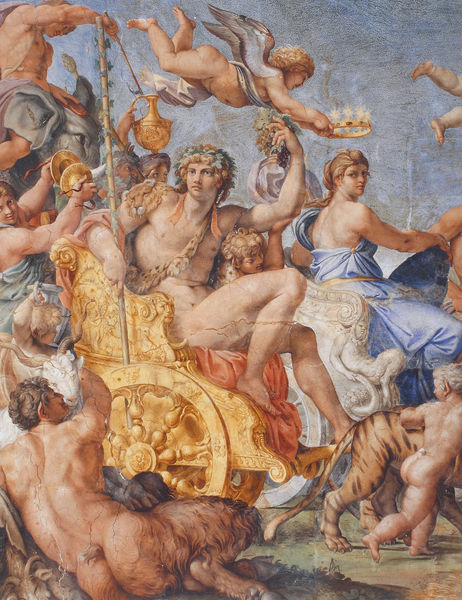
Titel: Deckenfresken der Galleria Farnese
Künstler: Annibale Carracci
Standort: Rom, Palazzo Farnese (EU - I - Latium)
Schlagwörter: akt, blau, flügel, gemälde, himmel, mann, nackt, menschen, frau, kleid, männer, rot, tiere, tuch, leute, alt, öl, kirche, gewand, gold, kelch, stoff, kind, instrumente, musik, krone, fliegen, engel, kanne, krug, putte, beine, stab, rad, wagen, gefolge, weib, weiber, musizieren, nackte, gefäß, antike, knabe, rennen, leinwand, kranz, lorbeer, mythologie, rom, römer, griechen, götter, zeus, griechisch, sage, zentauren, griechenland, balu, löwe, apoll, hera, sonnenwagen, putti, sieger, leopard, helena, apollon, triumpf, tiger, menchen, schelen, rausch, blau#, zentrauren, siegeswagen, zimbeln, appollon, tschinellen, petti